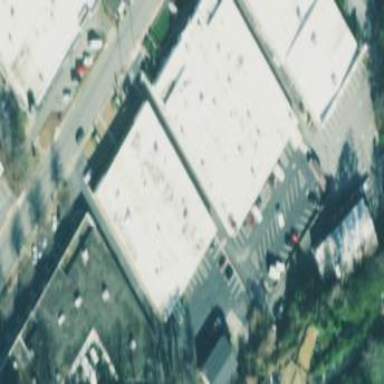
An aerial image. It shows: Retail building.